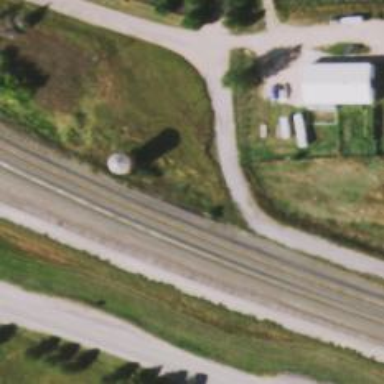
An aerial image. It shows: Water tower that is man-made.